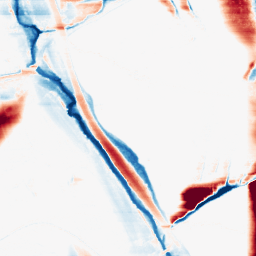
Category: morphological
Decomposition family: morphological_rect
Decomposition parameters: operation: average
width: 50
height: 3
Upsampling method: cubic_mitchell
Upsampling parameters: scale: 4
Upsampling scale: 4